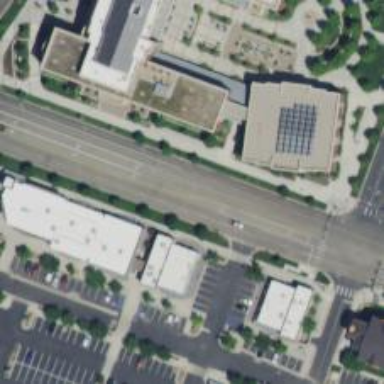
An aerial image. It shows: Tertiary road with asphalt surface. There is separate sidewalk along the road.